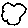
Label: cloud